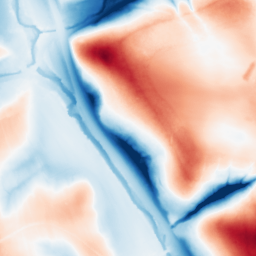
Category: edge_preserving
Decomposition family: guided
Decomposition parameters: radius: 32
eps: 1
Upsampling method: linear_exact
Upsampling parameters: scale: 2
Upsampling scale: 2